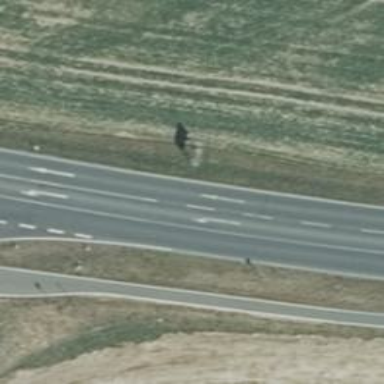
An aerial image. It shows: Primary highway.